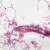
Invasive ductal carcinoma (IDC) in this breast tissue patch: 0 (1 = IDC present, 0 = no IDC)